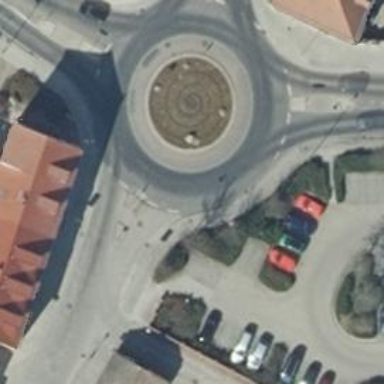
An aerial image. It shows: Tertiary road with asphalt surface leading to roundabout.